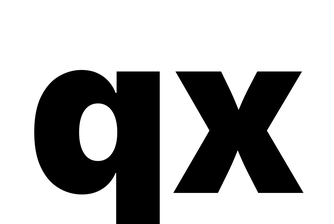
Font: Inter_Black